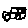
Label: car